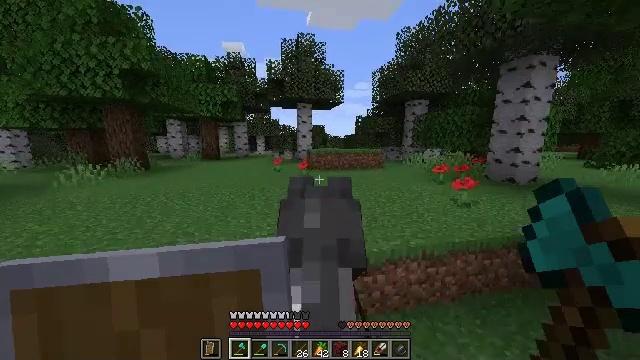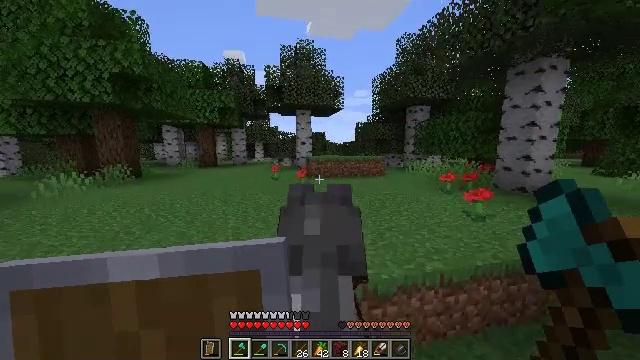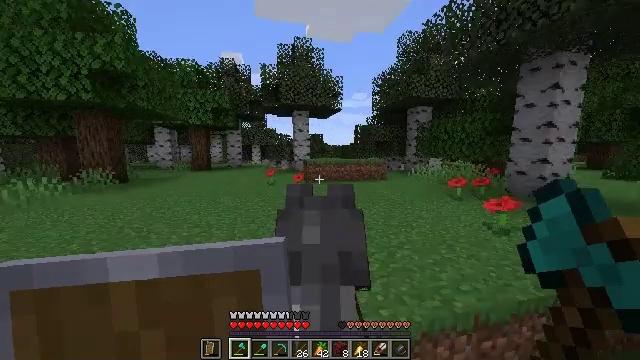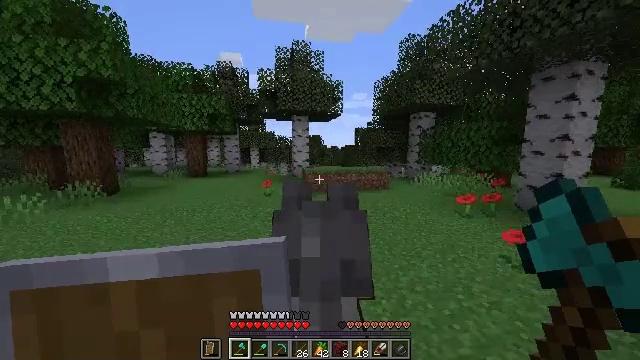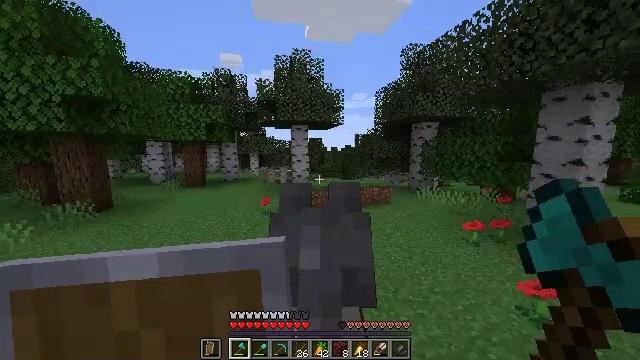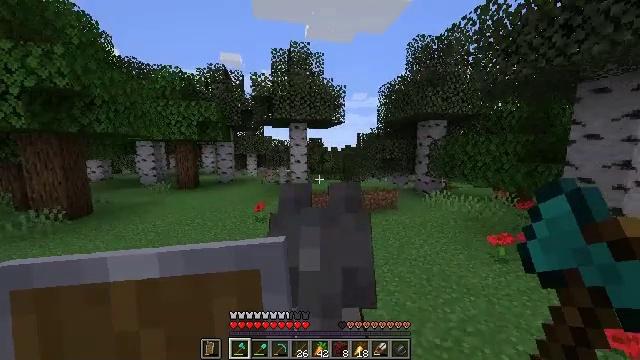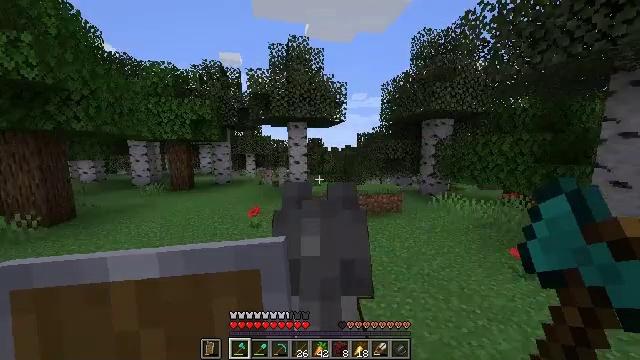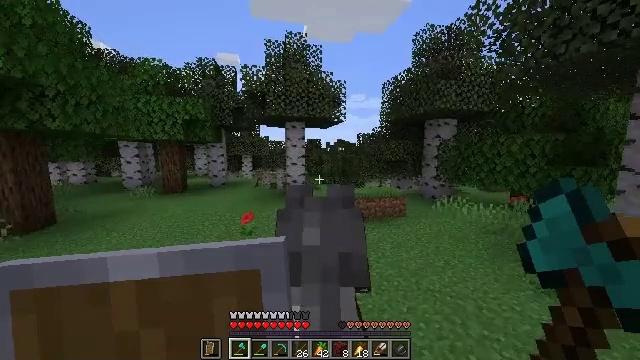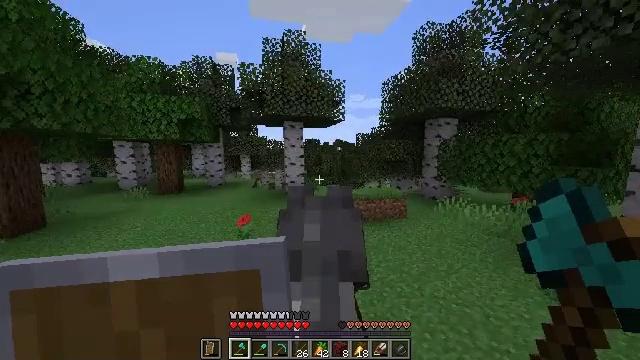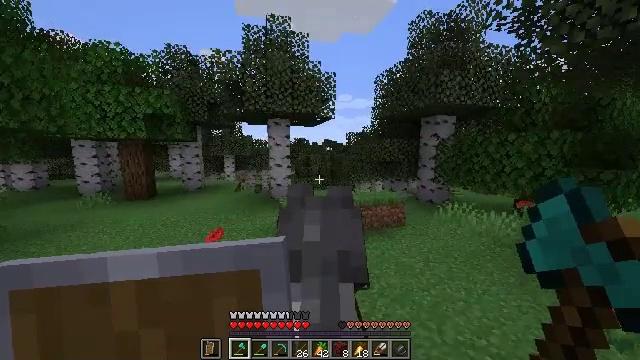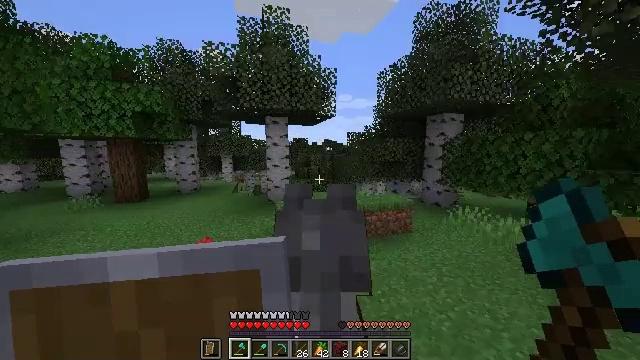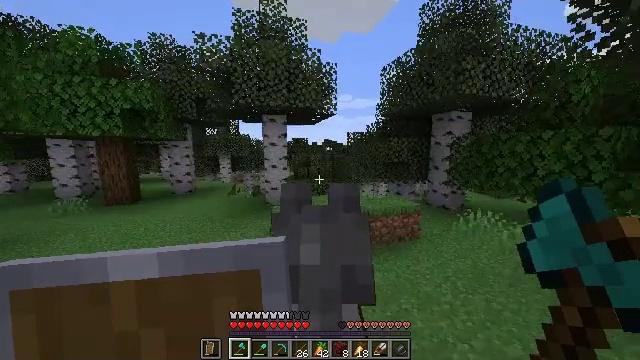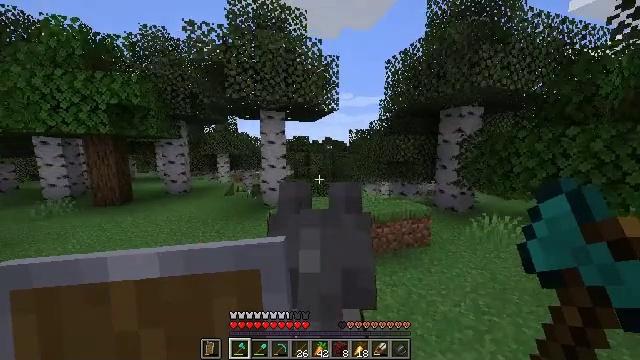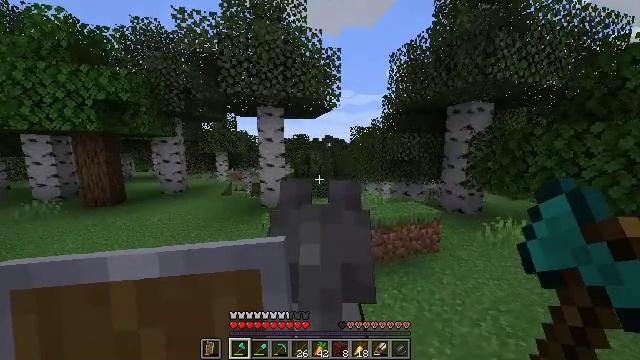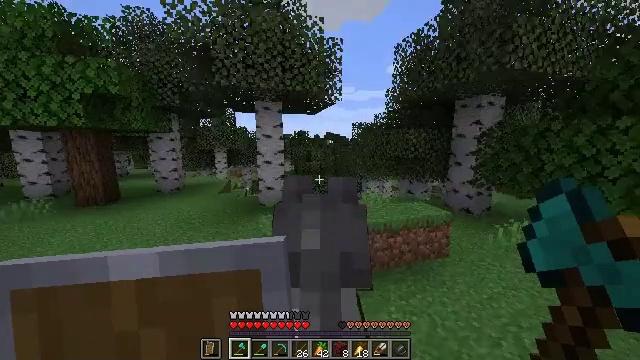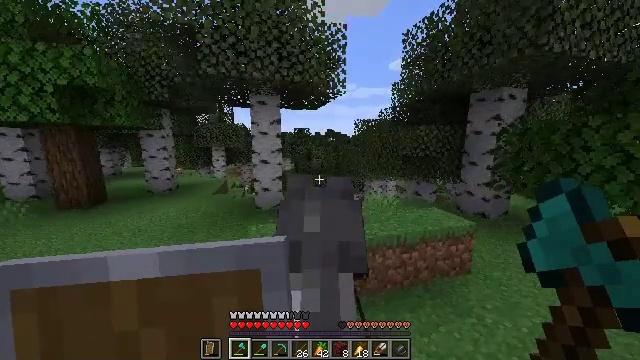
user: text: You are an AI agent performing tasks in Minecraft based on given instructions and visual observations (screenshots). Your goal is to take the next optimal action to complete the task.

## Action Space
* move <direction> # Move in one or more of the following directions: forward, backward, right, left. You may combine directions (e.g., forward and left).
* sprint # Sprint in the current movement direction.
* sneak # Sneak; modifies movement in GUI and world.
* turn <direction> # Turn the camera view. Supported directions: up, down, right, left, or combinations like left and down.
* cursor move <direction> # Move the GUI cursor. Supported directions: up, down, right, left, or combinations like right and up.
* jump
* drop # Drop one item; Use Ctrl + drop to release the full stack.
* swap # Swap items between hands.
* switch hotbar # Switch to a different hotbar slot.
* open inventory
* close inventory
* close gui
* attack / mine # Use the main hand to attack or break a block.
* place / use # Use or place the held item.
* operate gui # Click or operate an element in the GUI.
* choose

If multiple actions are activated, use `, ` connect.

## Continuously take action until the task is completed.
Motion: motion action
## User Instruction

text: Gather sand from the desert.
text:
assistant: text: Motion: move forward, sprint, turn up
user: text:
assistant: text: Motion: move forward, sprint
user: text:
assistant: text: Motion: move forward, sprint
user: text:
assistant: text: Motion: move forward, sprint
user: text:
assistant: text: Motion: move forward, sprint
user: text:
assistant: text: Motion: move forward, sprint
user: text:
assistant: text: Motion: move forward, sprint
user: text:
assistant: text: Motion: move forward, sprint, turn right
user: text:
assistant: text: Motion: move forward, sprint
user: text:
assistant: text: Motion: move forward, sprint
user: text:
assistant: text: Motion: move forward, sprint
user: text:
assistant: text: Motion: move forward, sprint
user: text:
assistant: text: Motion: move forward, sprint
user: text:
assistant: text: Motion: move forward, sprint
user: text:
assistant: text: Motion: move forward, sprint
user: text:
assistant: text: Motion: move forward, sprint
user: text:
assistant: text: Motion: move forward, sprint, turn down
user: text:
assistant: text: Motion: move forward, sprint
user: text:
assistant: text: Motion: move forward, sprint
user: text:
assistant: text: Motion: move forward, sprint, turn down
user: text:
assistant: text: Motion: move forward, sprint
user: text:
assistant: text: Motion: move forward, sprint
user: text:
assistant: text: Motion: move forward, sprint
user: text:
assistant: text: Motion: move forward, sprint
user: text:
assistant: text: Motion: move forward, sprint
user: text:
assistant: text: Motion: move forward, sprint
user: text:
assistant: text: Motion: move forward, sprint
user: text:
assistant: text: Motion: move forward, sprint
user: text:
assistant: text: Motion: move forward, sprint
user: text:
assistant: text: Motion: move forward, sprint